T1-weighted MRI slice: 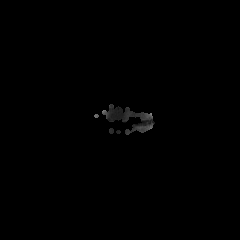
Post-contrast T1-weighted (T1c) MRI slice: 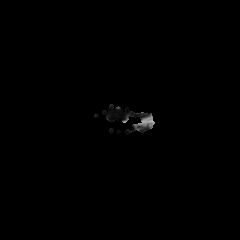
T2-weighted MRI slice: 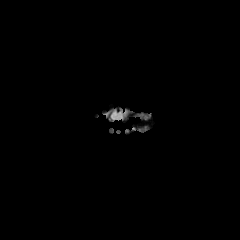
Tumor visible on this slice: no